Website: home-depot
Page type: address-validator
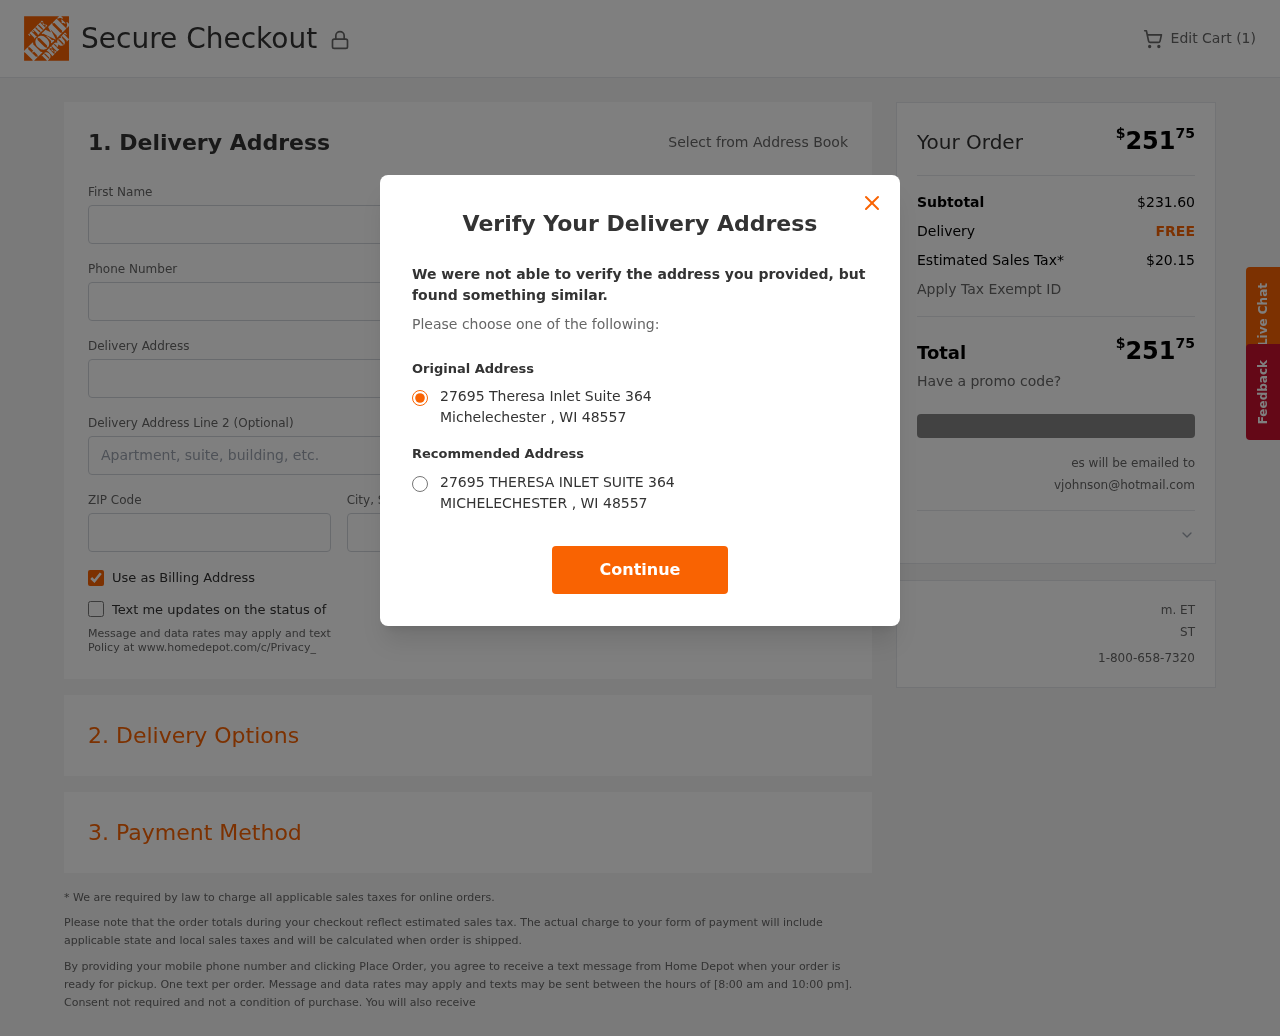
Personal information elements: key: PII_CITY
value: Michelechester
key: PII_EMAIL
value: vjohnson@hotmail.com
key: PII_POSTCODE
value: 48557
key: PII_STATE_ABBR
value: WI
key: PII_STREET
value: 27695 Theresa Inlet Suite 364
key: PII_FIRSTNAME
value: Vanessa
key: PII_LASTNAME
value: Johnson
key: PII_PHONE
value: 8757513582
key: PII_CITY_STATE
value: Michelechester, WI
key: PII_STREET_ALT
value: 27695 THERESA INLET SUITE 364
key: PII_CITY_ALT
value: MICHELECHESTER
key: PII_POSTCODE_FULL
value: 48557
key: PII_POSTCODE_NUMERIC
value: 48557
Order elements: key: ORDER_NUM_ITEMS
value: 1
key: ORDER_TOTAL
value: $25175
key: ORDER_SUBTOTAL
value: $231.60
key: ORDER_SHIPPING_COST
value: FREE
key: ORDER_TAX
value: $20.15